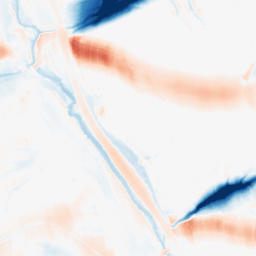
Category: morphological
Decomposition family: morphological_ellipse
Decomposition parameters: operation: average
width: 50
height: 20
Upsampling method: linear_exact
Upsampling parameters: scale: 4
Upsampling scale: 4